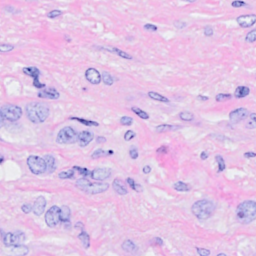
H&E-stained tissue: Breast